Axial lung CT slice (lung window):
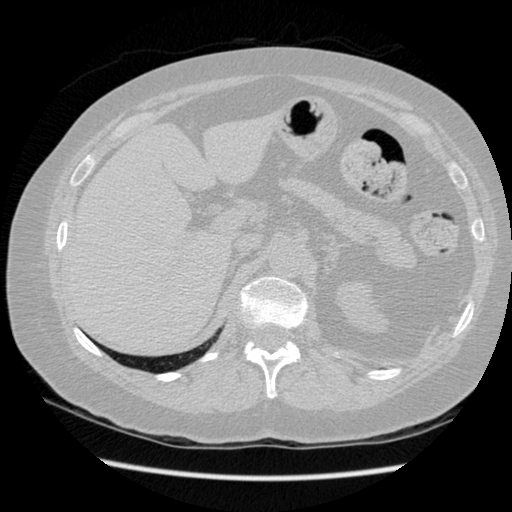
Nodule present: no